Current action and preconditions to check: path_clear

Your task: For each precondition in the list above, predict whether it will hold at this action.

Consider the current scene as observed from the mobile robot's camera, and analyze the predicted future states of all dynamic agents (e.g., people, animals, vehicles, or any moving entities) within the NEXT SECOND.

IMPORTANT: Only answer "very likely" if you are absolutely certain—based on strong, clear evidence—that a dynamic agent will violate the precondition in the predicted future state. Do NOT answer "very likely" for unlikely, ambiguous, or low-probability risks.

Ask yourself for each precondition: Is there a high probability, with clear and convincing evidence, that the predicted future states of any dynamic agent will interfere with the predicted future state of the currently executing action within the NEXT SECOND, causing that precondition to fail?

Assess the risk level based on these predictions. Use "likely" or "very likely" if motions create a clear risk of interference.

Use "neutral" or "improbable" if agents are nearby but their predicted paths are clearly diverging or non-conflicting.

Failure Risk Categories: "very improbable", "improbable", "neutral", "likely", "very likely"

Answer Format: Output ONLY the probability_of_failure value from these categories: "very improbable", "improbable", "neutral", "likely", "very likely"

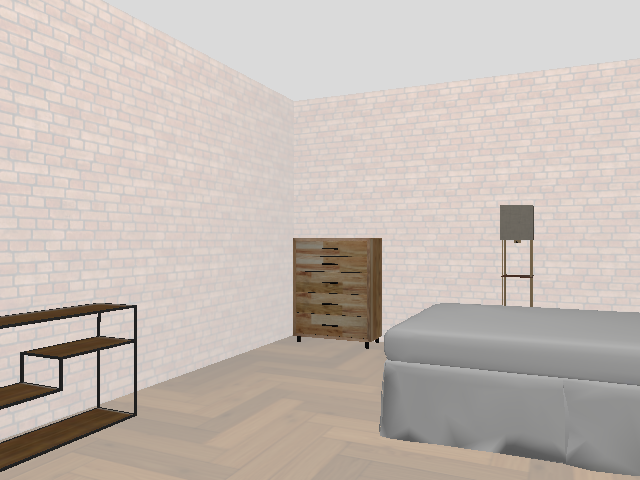

Answer: very improbable